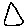
Label: triangle